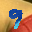
Label: 9